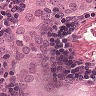
Metastatic tissue present: yes